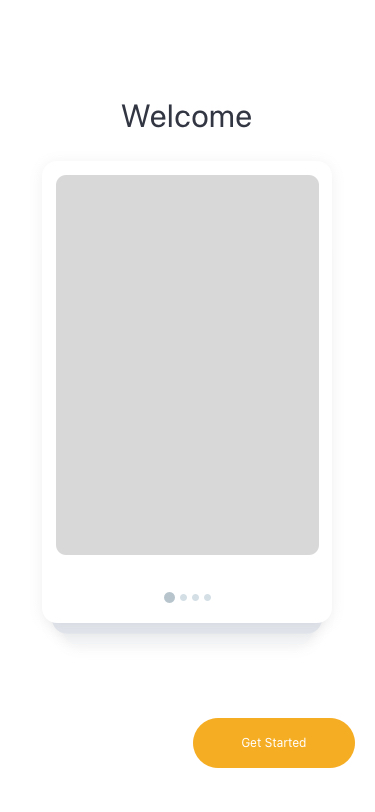
Text in this UI design:
Welcome